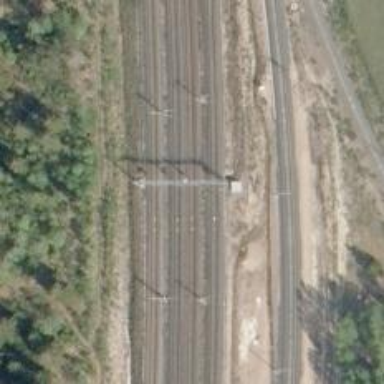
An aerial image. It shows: Railway track with continuous electrified contact lines.